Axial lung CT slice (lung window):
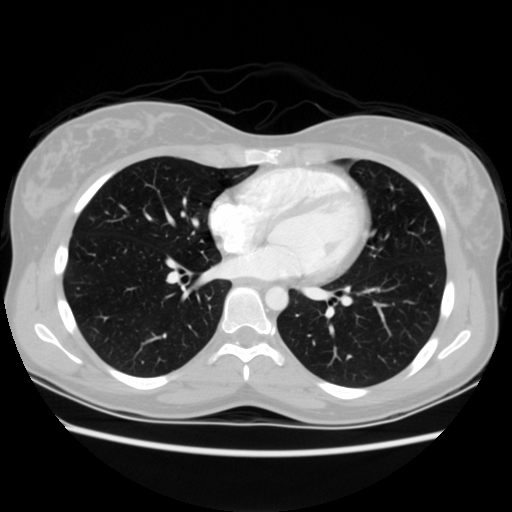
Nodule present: no